Field crop: tomato
Growth stage: 1
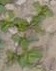
Species: portulaca